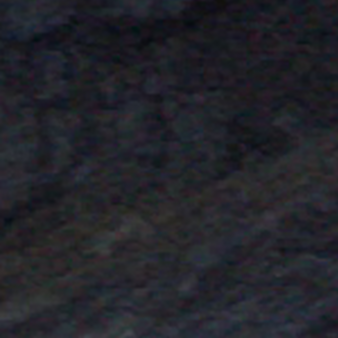
Label: other